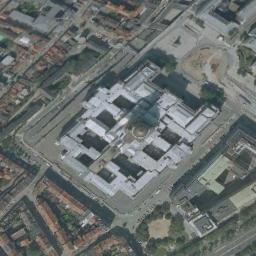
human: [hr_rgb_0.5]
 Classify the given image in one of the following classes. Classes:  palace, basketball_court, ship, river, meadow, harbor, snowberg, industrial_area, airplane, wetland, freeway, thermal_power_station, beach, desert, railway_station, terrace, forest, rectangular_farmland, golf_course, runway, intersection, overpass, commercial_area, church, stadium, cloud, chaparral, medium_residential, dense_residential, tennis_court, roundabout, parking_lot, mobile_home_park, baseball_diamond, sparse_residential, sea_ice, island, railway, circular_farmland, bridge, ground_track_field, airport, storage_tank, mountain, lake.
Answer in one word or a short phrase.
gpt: palace